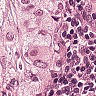
Metastatic tissue present: yes